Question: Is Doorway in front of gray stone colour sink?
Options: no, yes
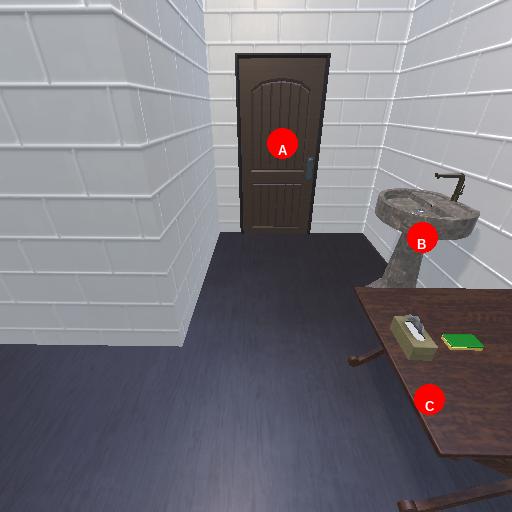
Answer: no